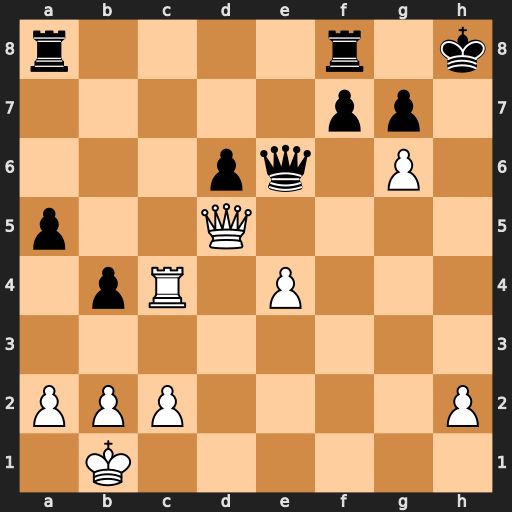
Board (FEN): r4r1k/5pp1/3pq1P1/p2Q4/1pR1P3/8/PPP4P/1K6
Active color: w
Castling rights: -
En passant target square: -
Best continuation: Qh5+ Kg8 Qh7#